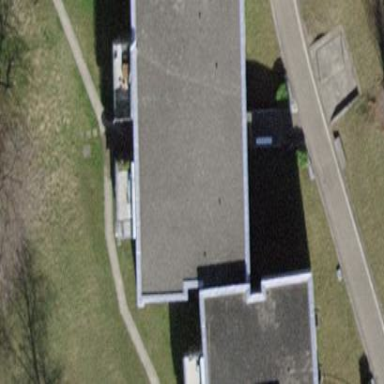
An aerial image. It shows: Apartment building with flat roof.